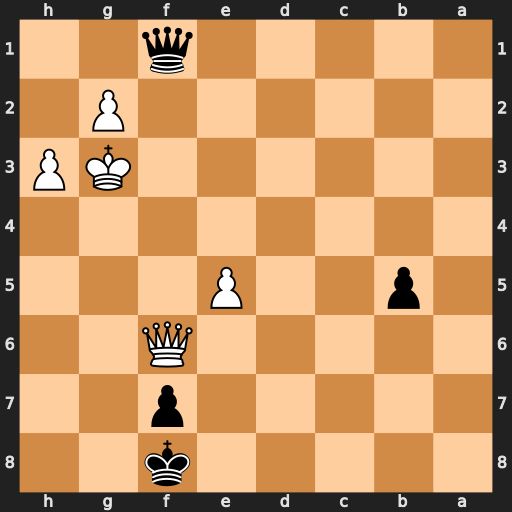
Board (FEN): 5k2/5p2/5Q2/1p2P3/8/6KP/6P1/5q2
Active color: b
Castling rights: -
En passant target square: -
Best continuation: Qxf6 exf6 b4